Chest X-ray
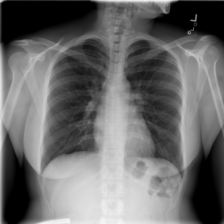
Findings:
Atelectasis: negative
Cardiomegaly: negative
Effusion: negative
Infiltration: negative
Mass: negative
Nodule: negative
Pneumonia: negative
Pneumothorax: negative
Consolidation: negative
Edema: negative
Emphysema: negative
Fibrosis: negative
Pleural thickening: negative
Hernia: negative